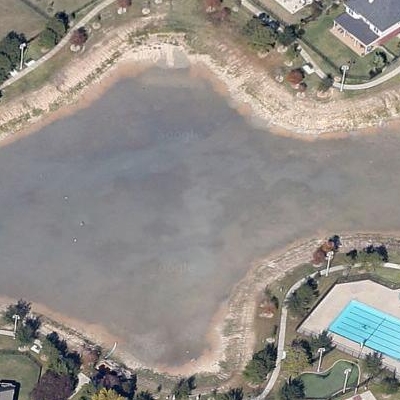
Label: dRiverLake